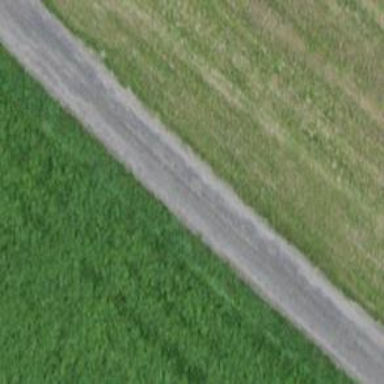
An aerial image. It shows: Asphalt track with grade 1 tracktype. It is specifically designed for agricultural vehicles.